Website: home-depot
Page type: payment
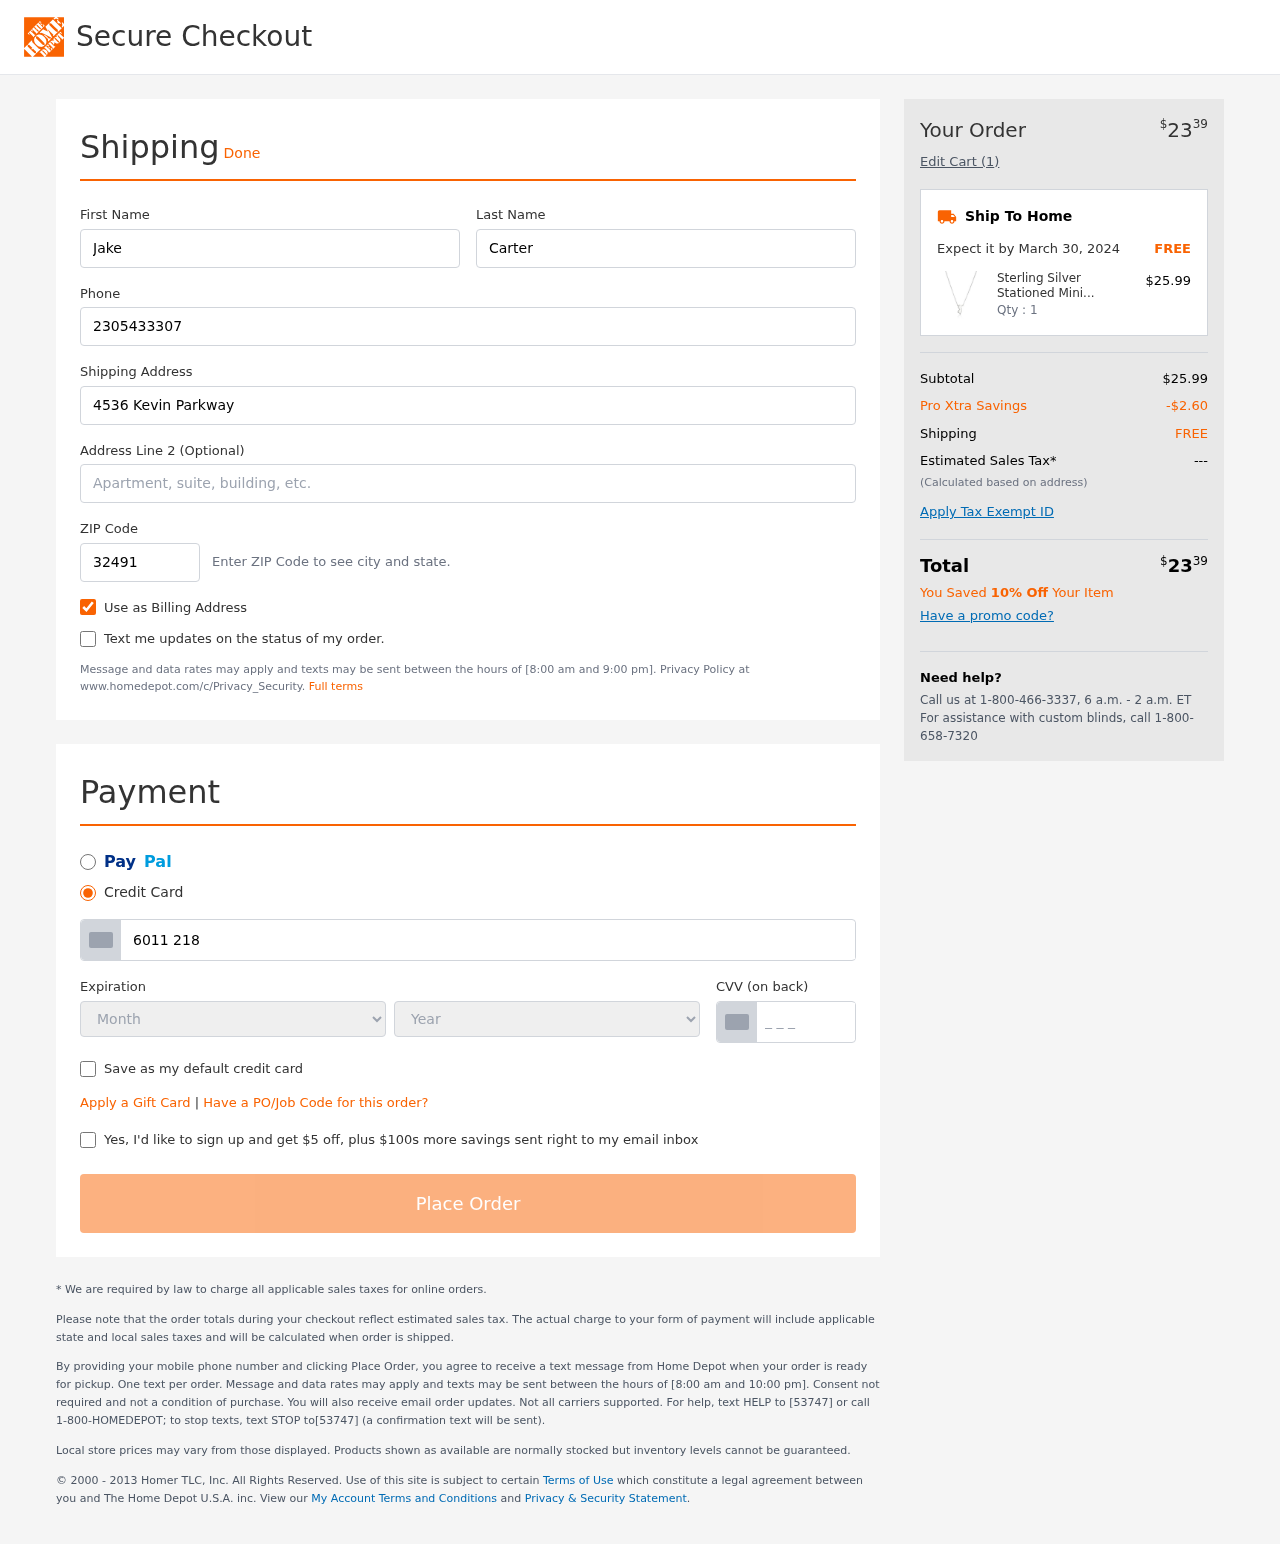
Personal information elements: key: PII_CARD_CVV
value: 250
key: PII_CARD_EXPIRY_MONTH
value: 01
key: PII_CARD_EXPIRY_YEAR
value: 30
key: PII_CARD_NUMBER
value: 6011 2186 2867 6423
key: PII_FIRSTNAME
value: Jake
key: PII_LASTNAME
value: Carter
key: PII_PHONE
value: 2305433307
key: PII_POSTCODE
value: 32491
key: PII_STREET
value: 4536 Kevin Parkway
Product elements: key: PRODUCT1_NAME
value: Sterling Silver Stationed Mini State New Jersey Pendant Necklace, 17"+2.5" Extender
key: PRODUCT1_PRICE
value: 25.99
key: PRODUCT1_QUANTITY
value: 1
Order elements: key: ORDER_TOTAL
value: $2339
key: ORDER_NUM_ITEMS
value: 1
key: ORDER_DELIVERY_DATE
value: March 30, 2024
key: ORDER_SUBTOTAL
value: $25.99
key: ORDER_DISCOUNT
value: -$2.60
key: ORDER_SHIPPING_COST
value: FREE